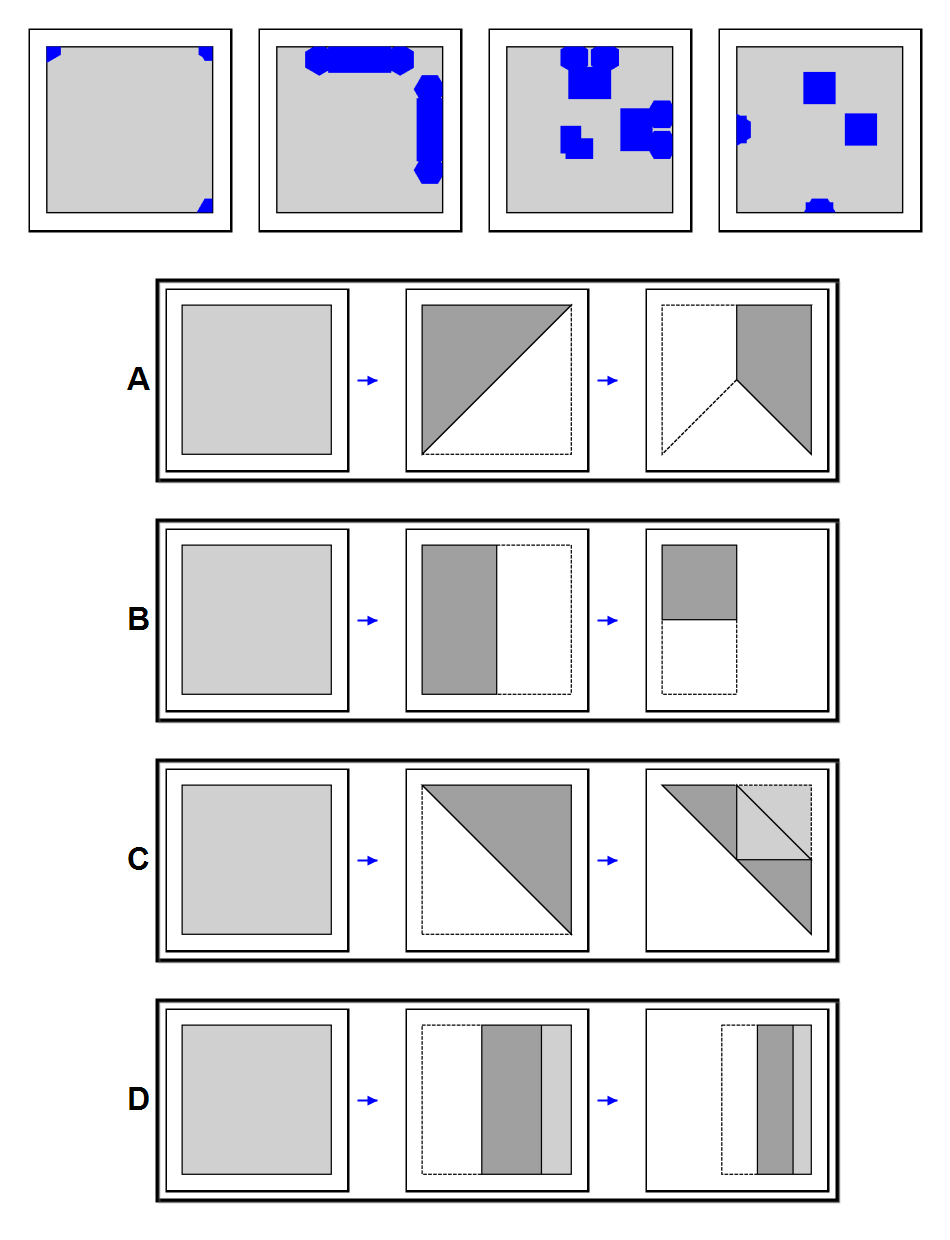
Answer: A